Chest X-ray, PA view. Patient: 26 years old, sex M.
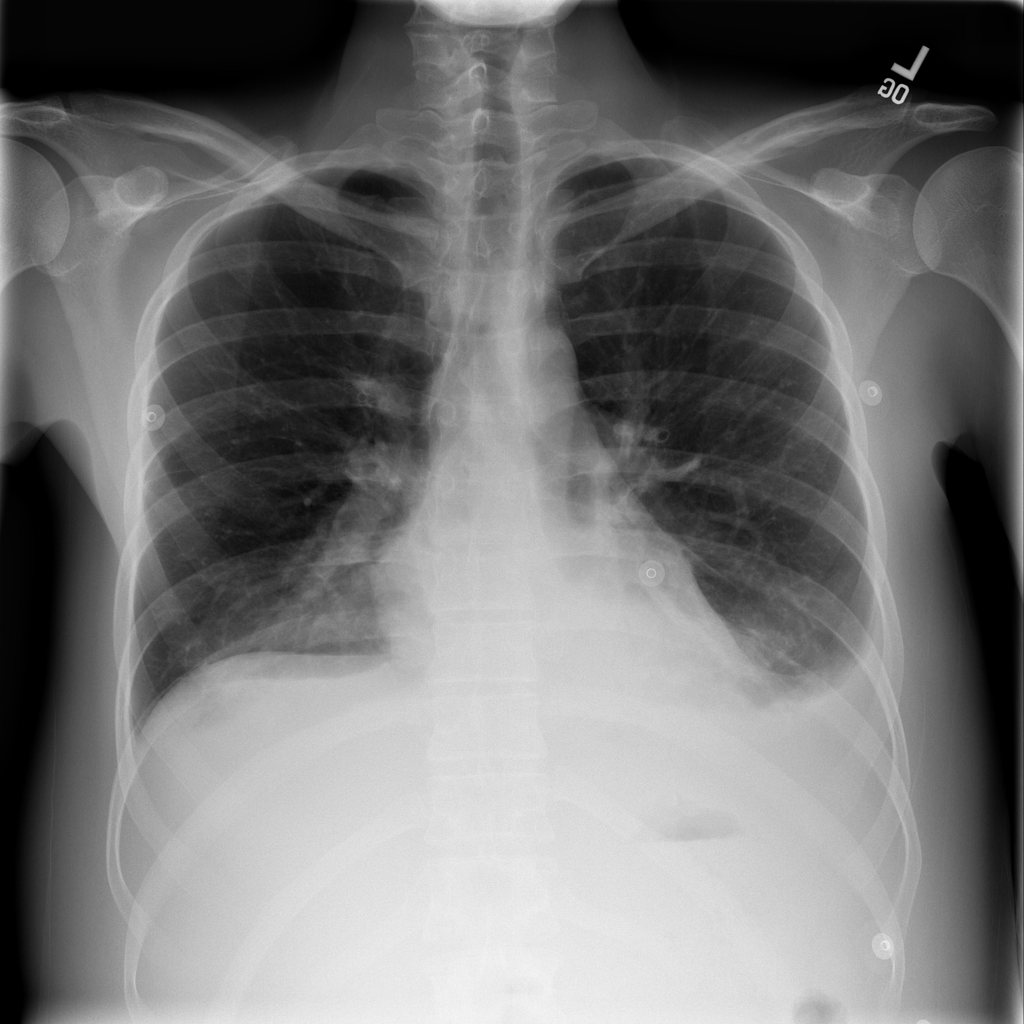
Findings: Effusion